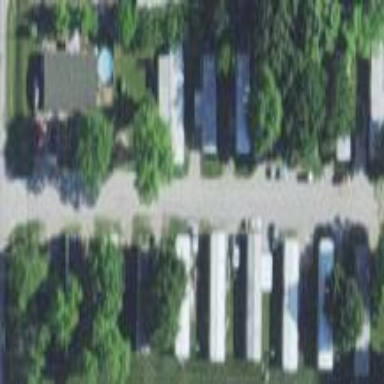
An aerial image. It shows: Residential area known as trailer park.